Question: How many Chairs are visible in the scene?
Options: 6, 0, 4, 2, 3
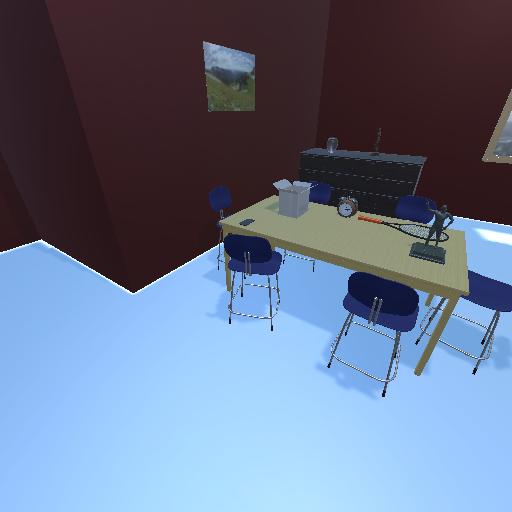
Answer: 6